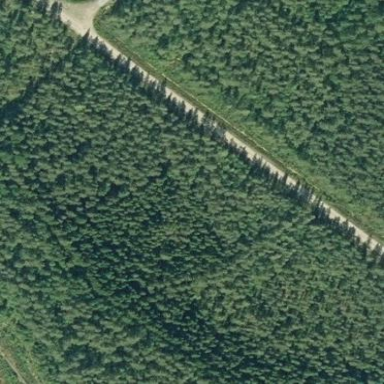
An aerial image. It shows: Evergreen woodland with needle-leaved trees.